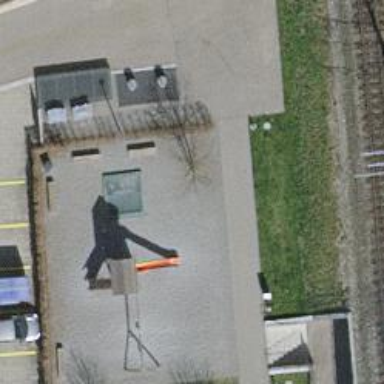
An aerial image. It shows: Bench.